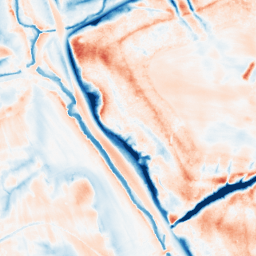
Category: trend_removal
Decomposition family: local_polynomial
Decomposition parameters: window_size: 31
degree: 2
Upsampling method: sinc_hamming
Upsampling parameters: scale: 2
kernel_size: 4
Upsampling scale: 2